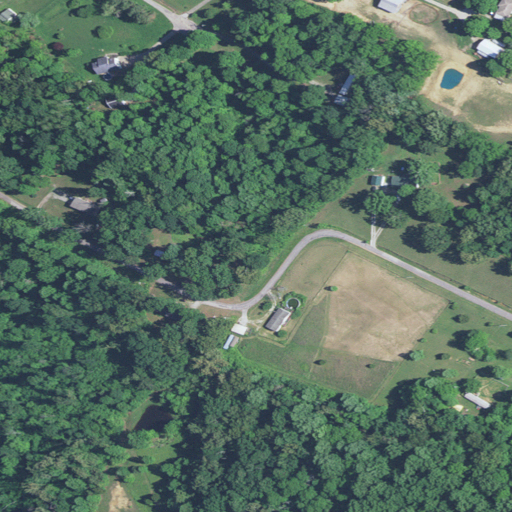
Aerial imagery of ridge(s) in Kentucky named Sand Ridge containing deciduous forest, open development, pasture, low intensity development, and mixed forest